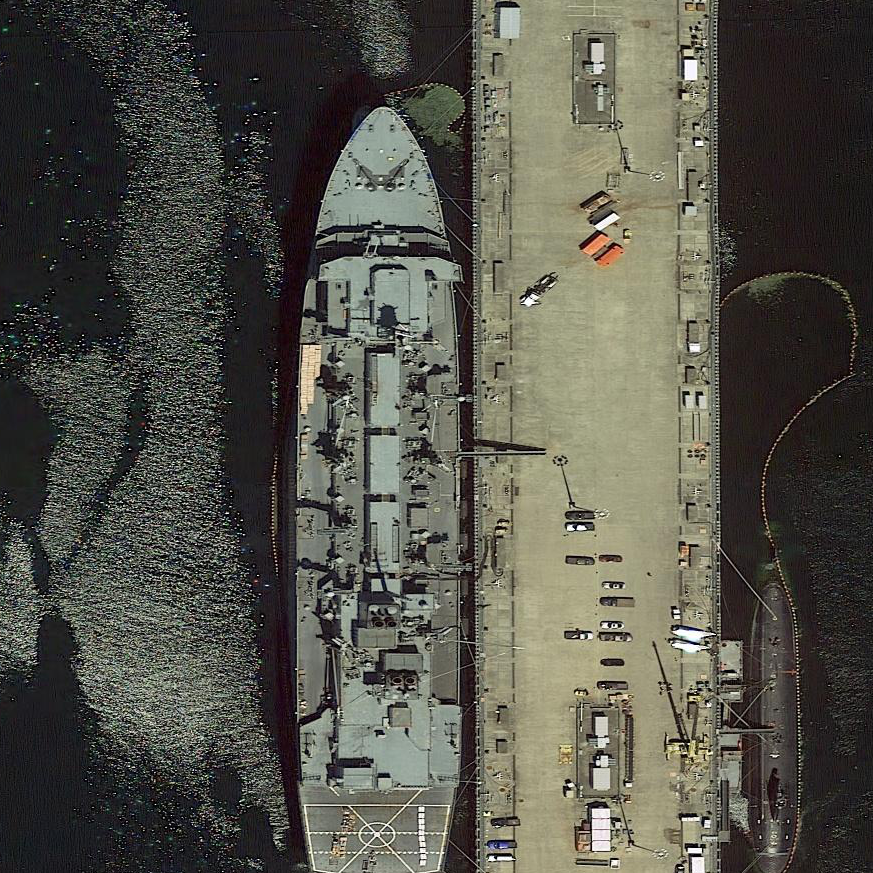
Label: Sacramento-class_support_ship